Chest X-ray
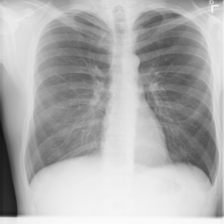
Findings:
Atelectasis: negative
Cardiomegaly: negative
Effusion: negative
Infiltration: negative
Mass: negative
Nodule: negative
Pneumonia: negative
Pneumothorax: negative
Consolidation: negative
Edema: negative
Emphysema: negative
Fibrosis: negative
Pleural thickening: negative
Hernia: negative